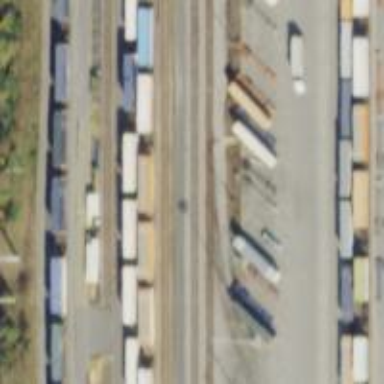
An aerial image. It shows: Railway yard used for servicing trains.